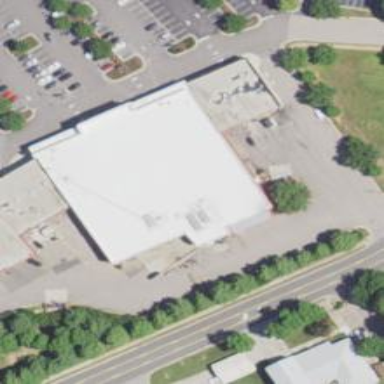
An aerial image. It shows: Supermarket.